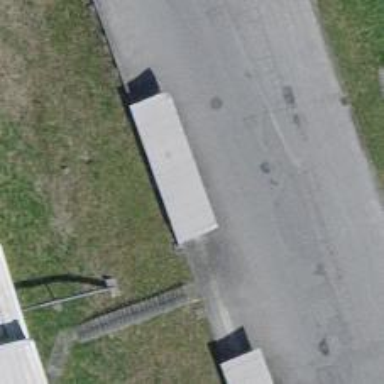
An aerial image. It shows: Parking area with asphalt surface designated for motorcycles.